Question: Currently I am using border-image to get the hexagonal shape. I want to change color of hexagon dynamically. If I try to change the color of the hexagon using background-color, only the square back-ground color changes.
Here is the current code and the result. My requirement is to get a black hexagon like this:

'''
class ExampleApp(QtGui.QMainWindow):
def __init__(self):
super(self.__class__, self).__init__()
self.myFunction()
def myFunction(self):
self.newWindow = design_3.Ui_MainWindow()
self.newWindow.setupUi(self);
self.newWindow.campusNameLabel.setStyleSheet("QLabel { color : white; }");
self.newWindow.campusNameLabel.setText("Label 1")
gridLayout = QtGui.QGridLayout()
gridLayout.setSpacing(5)
gridLayout.setRowStretch(1,1)
gridLayout.setVerticalSpacing(20)
alertBtn = QtGui.QPushButton("myBtn",self)
alertBtn.setAutoFillBackground(True)
alertBtn.setFlat(True)
alertBtn.setSizePolicy(QtGui.QSizePolicy.Preferred, QtGui.QSizePolicy.Preferred)
alertBtn.setMaximumWidth(150)
alertBtn.setMaximumHeight(150)
alertBtn.setMinimumWidth(150)
alertBtn.setMinimumHeight(150)
alertBtn.setStyleSheet("border-image: url(rsz_imagetest.png);background-color:black;")
gridLayout.addWidget(alertBtn,0,0)
self.newWindow.verticalLayout_2.addLayout(gridLayout)
'''
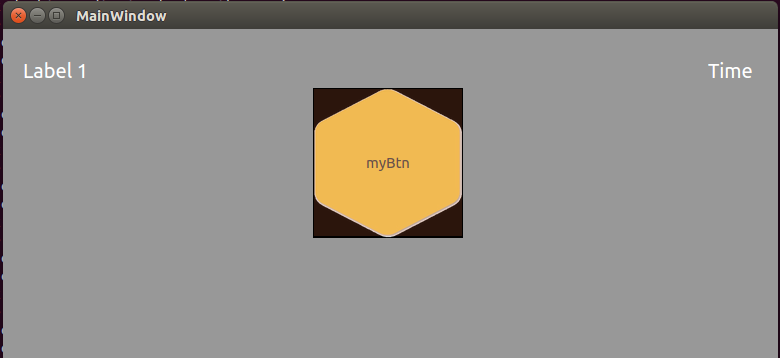
Answer: I don't know I understood your question correct, but here is a version which is using custom class. You can modify according to your needs.Part of the code from <URL>
<URL>
'''
import sys
from PyQt4 import QtCore, QtGui
class HexButton(QtGui.QPushButton):
size = 100
x = (3**0.5 / 2)
font = QtGui.QFont('Arial', size*0.08)
font.setWeight(500)
font.setStyleStrategy(QtGui.QFont.PreferAntialias)
hexaPoints = [QtCore.QPoint(size/4,0),
QtCore.QPoint(size/4 + size/2,0),
QtCore.QPoint(size,size*0.5*x),
QtCore.QPoint(size/4 + size/2,size*x),
QtCore.QPoint(size/4,size*x),
QtCore.QPoint(0,size*0.5*x)]
hexaPointsF = [QtCore.QPointF(size/4,0),
QtCore.QPointF(size/4 + size/2,0),
QtCore.QPointF(size,size*0.5*x),
QtCore.QPointF(size/4 + size/2,size*x),
QtCore.QPointF(size/4,size*x),
QtCore.QPointF(0,size*0.5*x)]
hexa = QtGui.QPolygon(hexaPoints)
hexaF = QtGui.QPolygonF(hexaPointsF)
def __init__(self, parent=None):
QtGui.QPushButton.__init__(self)
self.setMinimumSize(HexButton.size + 10, HexButton.size + 10)
self.text = None
self.setSizePolicy(QtGui.QSizePolicy.Fixed, QtGui.QSizePolicy.Fixed)
self.color = QtGui.QColor(241, 186, 82)
self.setFlat(True)
def setText(self, text):
self.text = text
self.update()
def setColor(self, r,g,b):
self.color = QtGui.QColor(r,g,b)
self.update()
def paintEvent(self, event):
qp = QtGui.QPainter()
qp.begin(self)
opt = QtGui.QStyleOptionButton()
self.initStyleOption(opt)
self.style().drawControl(QtGui.QStyle.CE_PushButton, opt, qp, self)
qp.end()
painter = QtGui.QPainter()
painter.begin(self)
painter.setRenderHint(QtGui.QPainter.Antialiasing)
painter.setPen(QtCore.Qt.NoPen)
painter.setBrush(self.color)
basePoly = QtGui.QPolygonF(HexButton.hexaF)
ss = 0.98
basePoly.translate(QtCore.QPointF(HexButton.size*(1.03-ss)*0.8, HexButton.size*(1.19-ss)*0.6*HexButton.x))
painter.drawPolygon(basePoly)
plist = HexButton.hexaPointsF + [HexButton.hexaPointsF[0]]
s = 0.95
painter.translate(QtCore.QPointF(HexButton.size*(1.03-s)*0.8, HexButton.size*(1.2-s)*0.6*HexButton.x))
painter.scale(s, s)
painter.setPen(QtGui.QPen(QtGui.QColor(0, 0, 0), (HexButton.size*0.016)*(1/s)))
painter.drawPolyline(*plist)
painter.resetTransform()
if self.text:
pen_text = QtGui.QPen()
pen_text.setBrush(QtGui.QColor(0,0,0))
painter.setPen(pen_text)
painter.setFont(HexButton.font)
painter.drawText(0, 0, HexButton.size+10, HexButton.size*HexButton.x+20, QtCore.Qt.AlignCenter, self.text)
painter.end()
class MainDialog(QtGui.QMainWindow):
def __init__(self):
super(self.__class__, self).__init__()
centralwidget = QtGui.QWidget(self)
self.layout = QtGui.QHBoxLayout(centralwidget)
self.button = HexButton()
self.button.setText("Foooooo")
self.anotherButton = HexButton()
self.anotherButton.setText("Barrr")
self.anotherButton.setColor(255, 102, 102)
self.layout.addWidget(self.button)
self.layout.addWidget(self.anotherButton)
self.setCentralWidget(centralwidget)
def main():
app = QtGui.QApplication(sys.argv)
form = MainDialog()
form.show()
app.exec_()
if __name__ == '__main__':
main()
'''